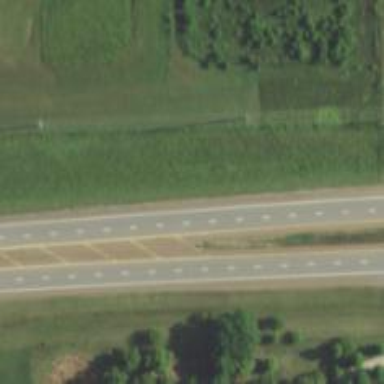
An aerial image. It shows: Asphalt trunk highway classified as expressway.